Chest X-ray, PA view. Patient: 55 years old, sex M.
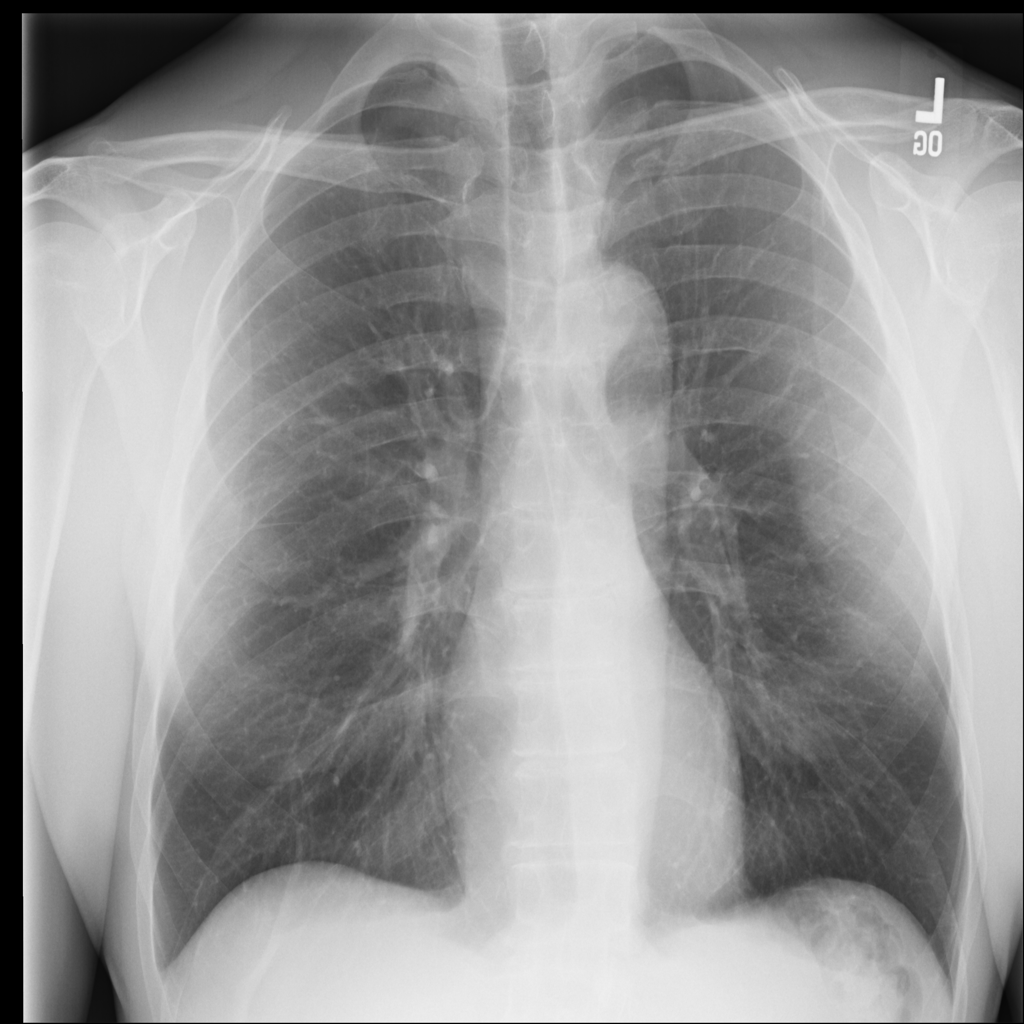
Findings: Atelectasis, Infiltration